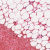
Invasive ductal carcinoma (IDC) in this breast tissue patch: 0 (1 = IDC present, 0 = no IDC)